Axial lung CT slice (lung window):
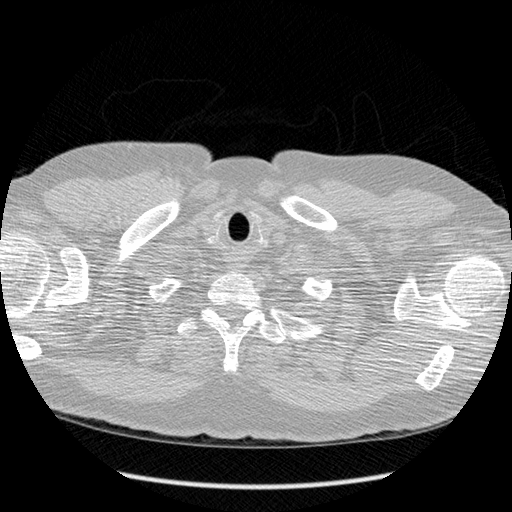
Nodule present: no